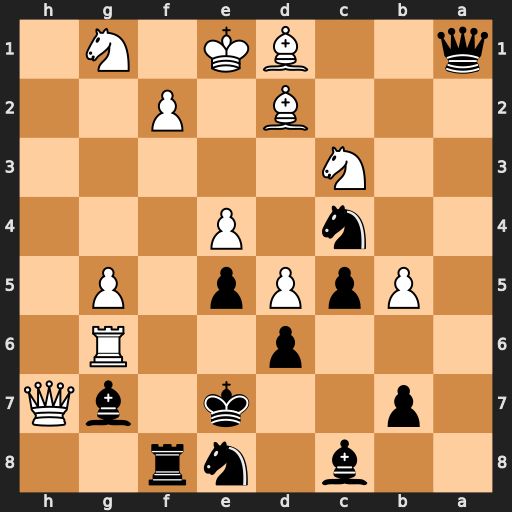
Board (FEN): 2b1nr2/1p2k1bQ/3p2R1/1PpPp1P1/2n1P3/2N5/3B1P2/q2BK1N1
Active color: b
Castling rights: -
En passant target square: -
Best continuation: Qb2 Nf3 Rxf3